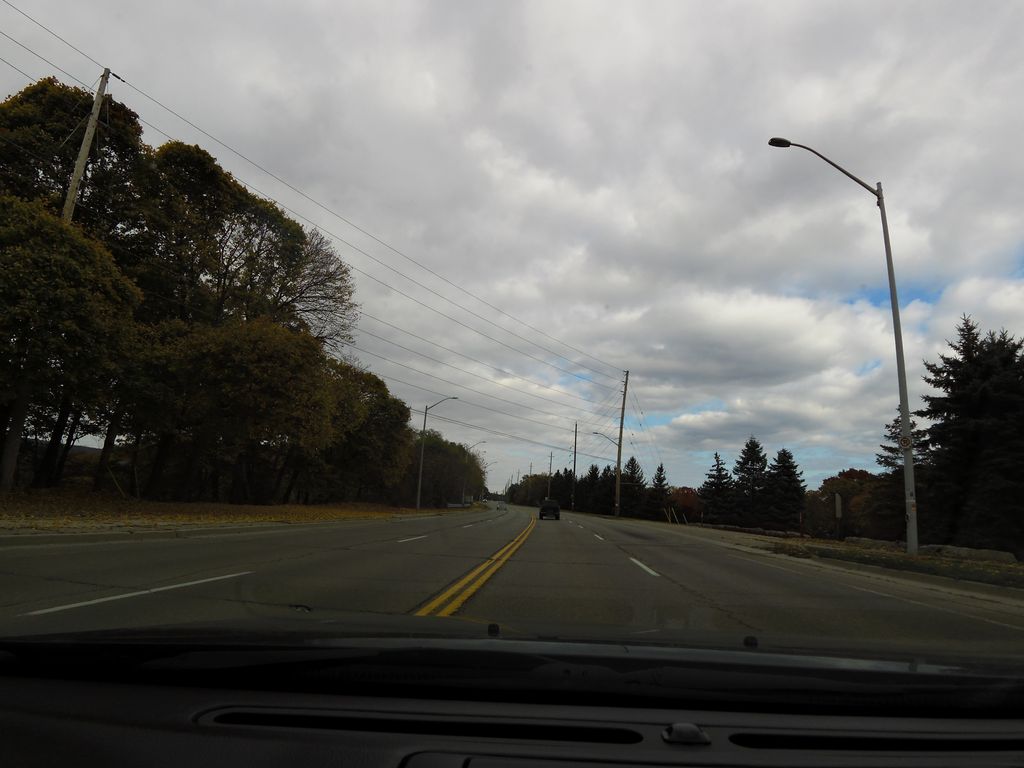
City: hamilton